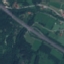
Land use / land cover class: Highway